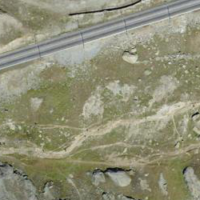
EUNIS habitat code: 48
Species observed at this site:
Silene acaulis
Viola calcarata
Zygaena exulans
Geum montanum